Часть A Соберите установку, изображенную на рис. 1. Для этого разверните на столе лист фольги длиной $70~см$. Положите его так, чтобы один из коротких краев листа шел вдоль края стола. Приклейте лист к столу малярным скотчем. Прижмите лист фольги к столу двумя струбцинами, так, чтобы металлические винты струбцин оказались над поверхностью стола. Расстояние между центрами винтов струбцин должно быть равно $24~см$. Подключите к винтам струбцин источник питания в состоянии при помощи соединительных проводов. источник питания и убедитесь, что он настроен на пропускание тока $I_0 \approx 5 ~ А$ через фольгу. Ток измеряйте по амперметру источника питания.  Для измерения напряжения на фольге используются контакты с подключенным к ним мультиметром (см. рис. 2 и рис. 3).
Измерьте напряжение между винтами струбцин $U^*$, прикладывая контакты мультиметра непосредственно к винтам. Найдите две точки фольги с максимальным напряжением между ними. Отметьте эти точки на схематичном рисунке. Измерьте напряжение $U_0$ между этими точками. Совпадают ли величины $U^*$ и $U_0$? Если нет, то почему? Рассчитайте отношение $R_0={U_0}/{I_0}$.
Введем систему координат как показано на рисунке 1. Начало координат поместите в одну из точек, между которыми измерялось $U_0$. Будем указывать координаты точек в формате $(x,y)$, где $x$ и $y$ указаны в см. Измерьте напряжения $U_i$ между парами точек $(\Delta x \cdot (i-1),0)$ и $(\Delta x \cdot i,0)$ в диапазоне $i$ от 1 до 10 для $\Delta x = 3 \; см$. Для описания работы некоторых электрических элементов с сильным распределением потенциала в пространстве (например, солнечных батарей) моделирование распределенного сопротивления является крайне актуальной задачей. Предложим модель распределения напряжения в исследуемой системе. В этой модели фольгу можно разбить на последовательные и параллельные сопротивления, соединенные в бесконечную цепочку (см. рисунок 4).
Докажите, что измеренные напряжения $U_i$ соответствуют предложенной модели.
Рассчитайте модельные сопротивления $R_1$ и $R_2$.
Для малых $\Delta x$ ($\Delta x \ll 3 \ см$) можно сделать предположение, что сопротивление $R_1=A\Delta x$, а сопротивление $R_2=B/\Delta x$. Рассчитайте модельные сопротивления $R'_1$ и $R'_2$ для $\Delta x ' = 0.1 \ см$. Определите величины $A \ и \ B$.
Измерьте зависимость напряжения $U_{9y}$ между точками $(9,0)$ и $(9,y)$ от координаты $y$. Измерьте зависимость напряжения $U_{12y}$ между точками $(12,0)$ и $(12,y)$ от координаты $y$. Нанесите обе измеренные зависимости на один график.
Часть B Для проводящих поверхностей вводят понятие поверхностного сопротивления. Для его определения представим, что имеется плоский вытянутый проводник длиной $l$ и шириной $d$ (рис. 5). Сопротивление такого проводника $R$ пропорционально его длине и обратно пропорционально ширине: \begin{equation} R=r\, {l}/{d}. \end{equation} Коэффициент пропорциональности $r$ называют поверхностным сопротивлением.
Можно ли считать измеренные зависимости линейными? Если нет, то можно ли считать с учетом точности эксперимента, что зависимости имеют одинаковый профиль? (все измеренные точки одной зависимости можно получить умножением всех точек другой зависимости на некоторую одинаковую для всех точек константу).
Измерьте поверхностное сопротивление выданной вам фольги.
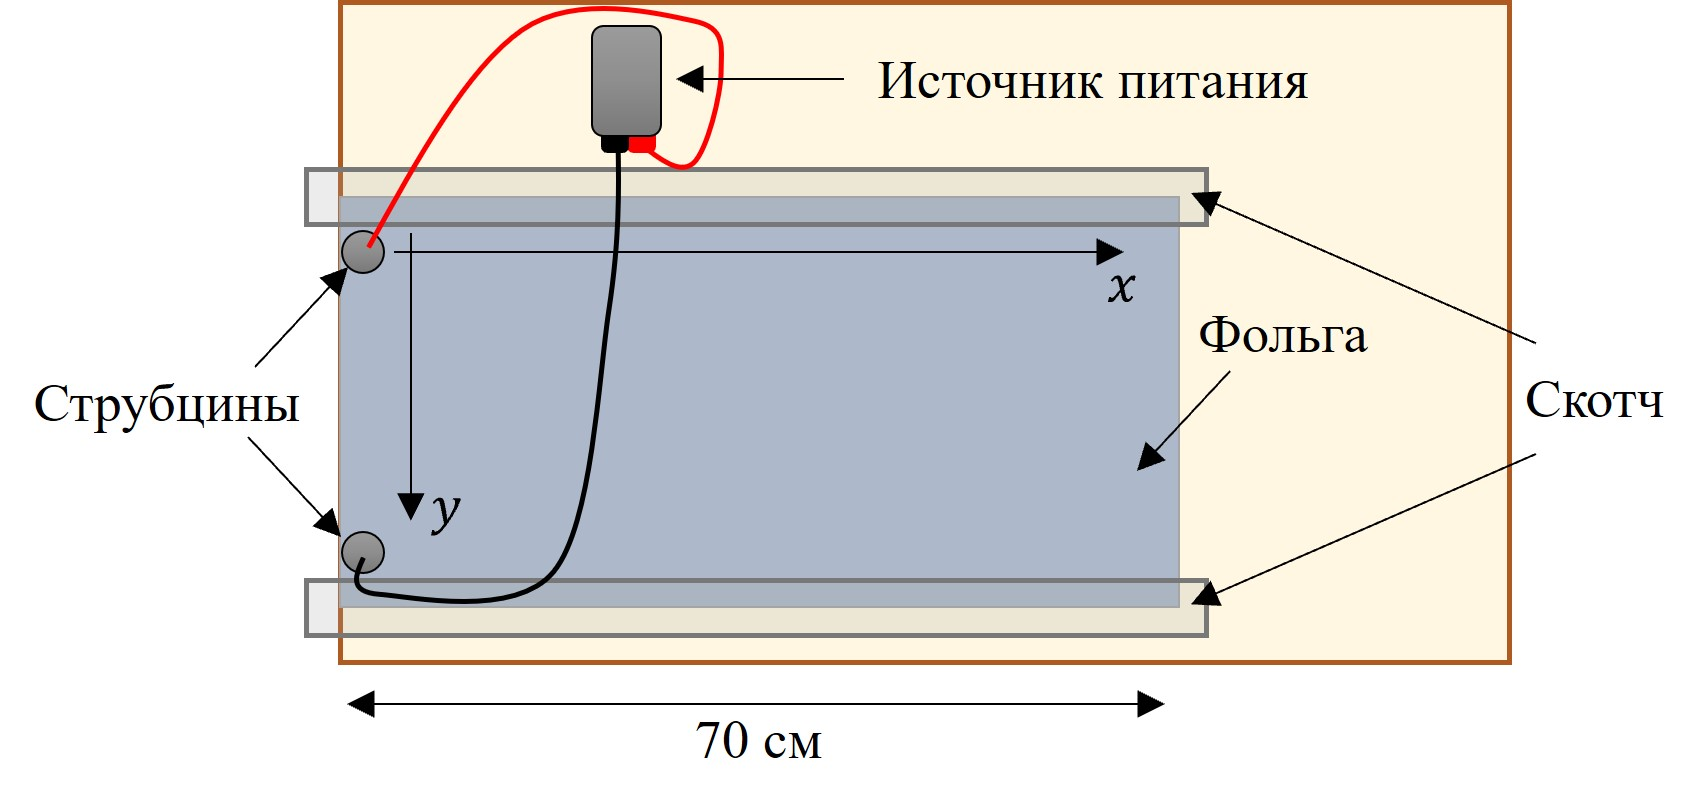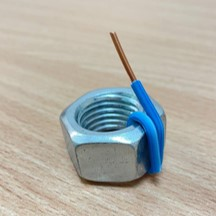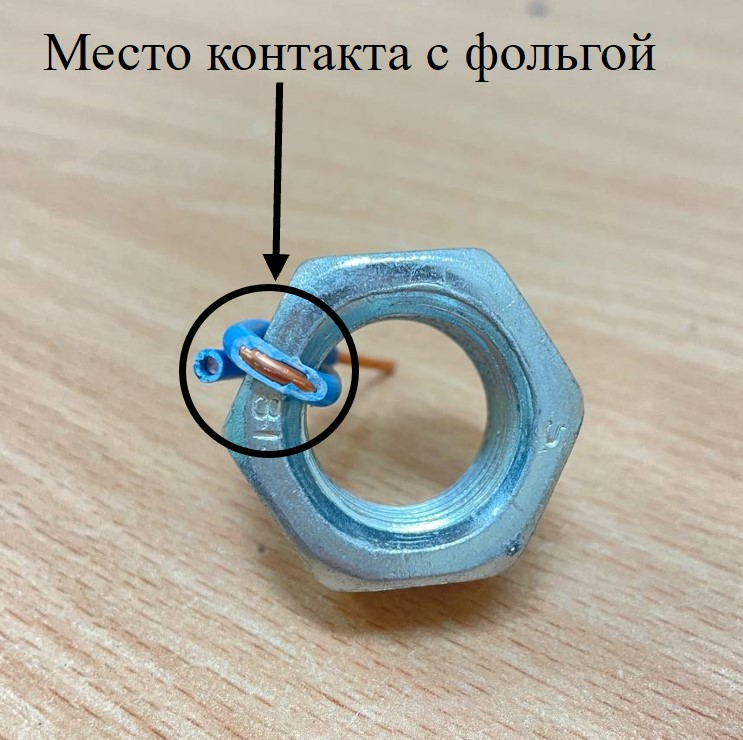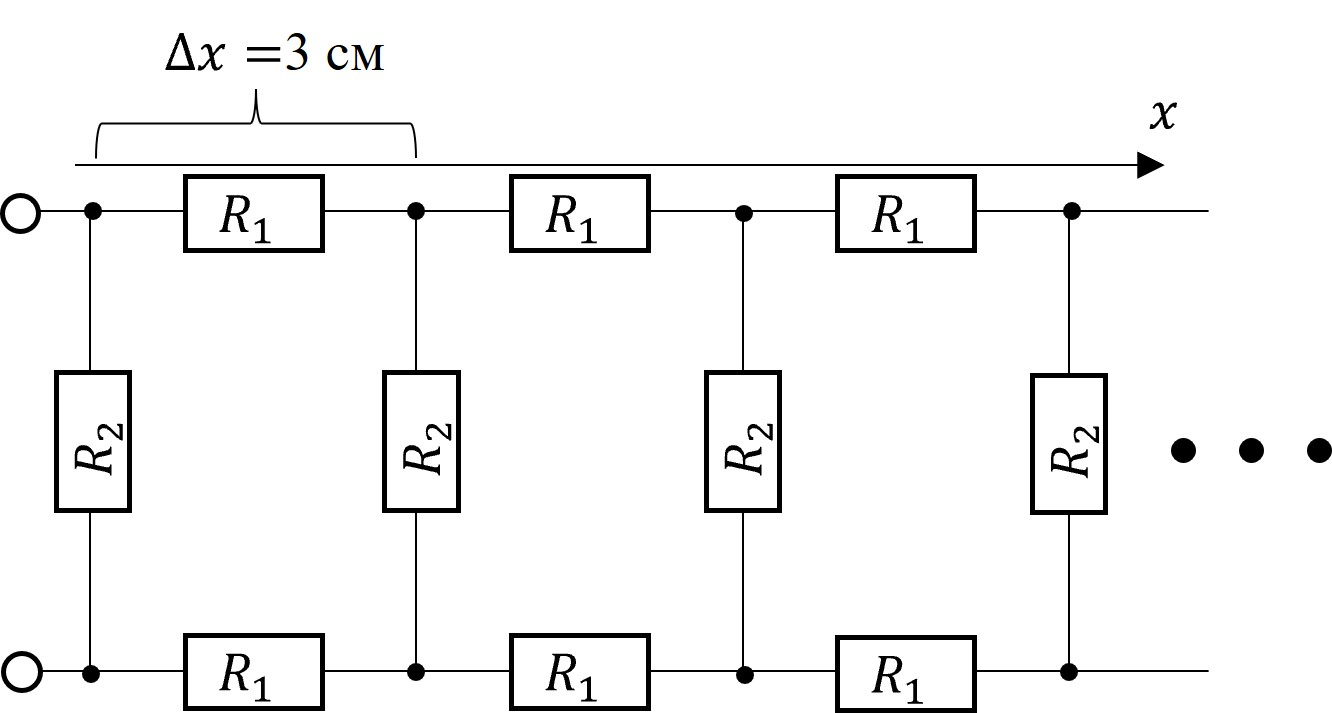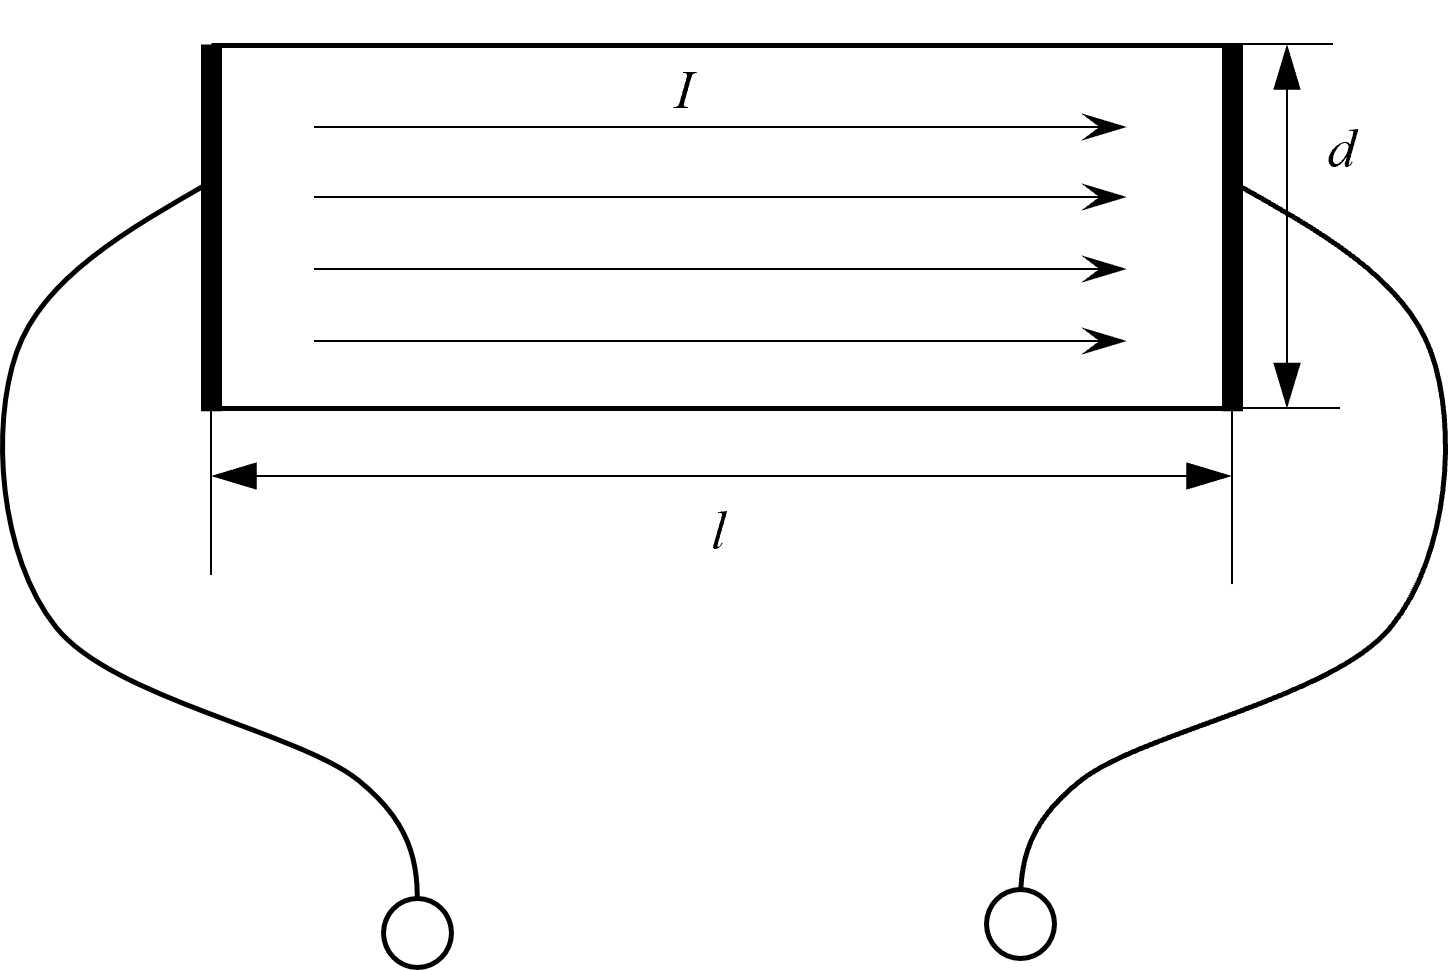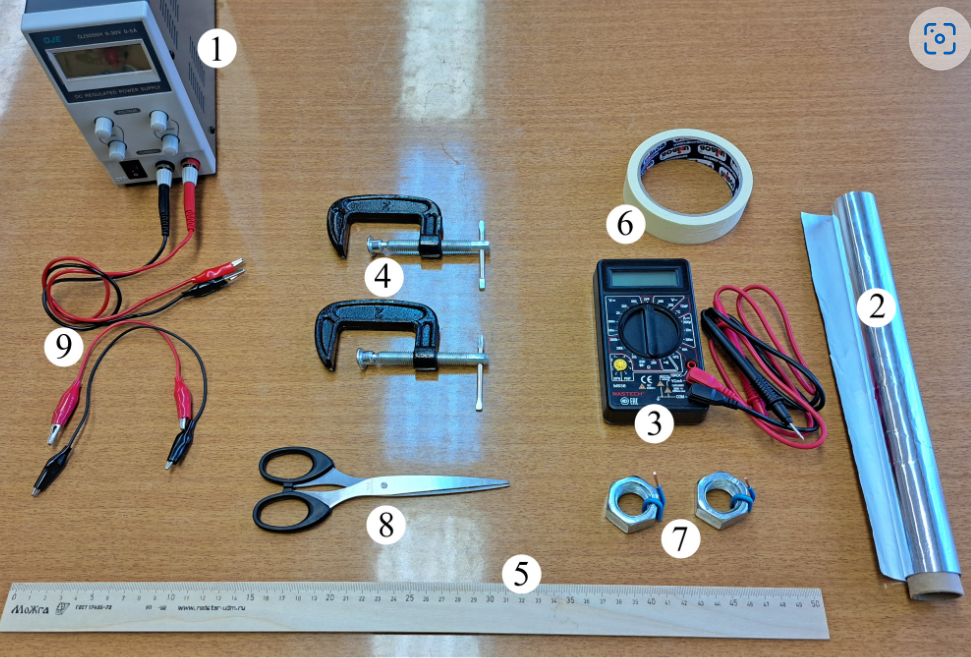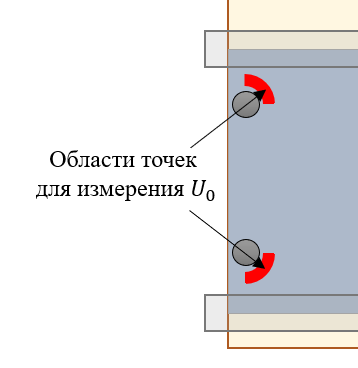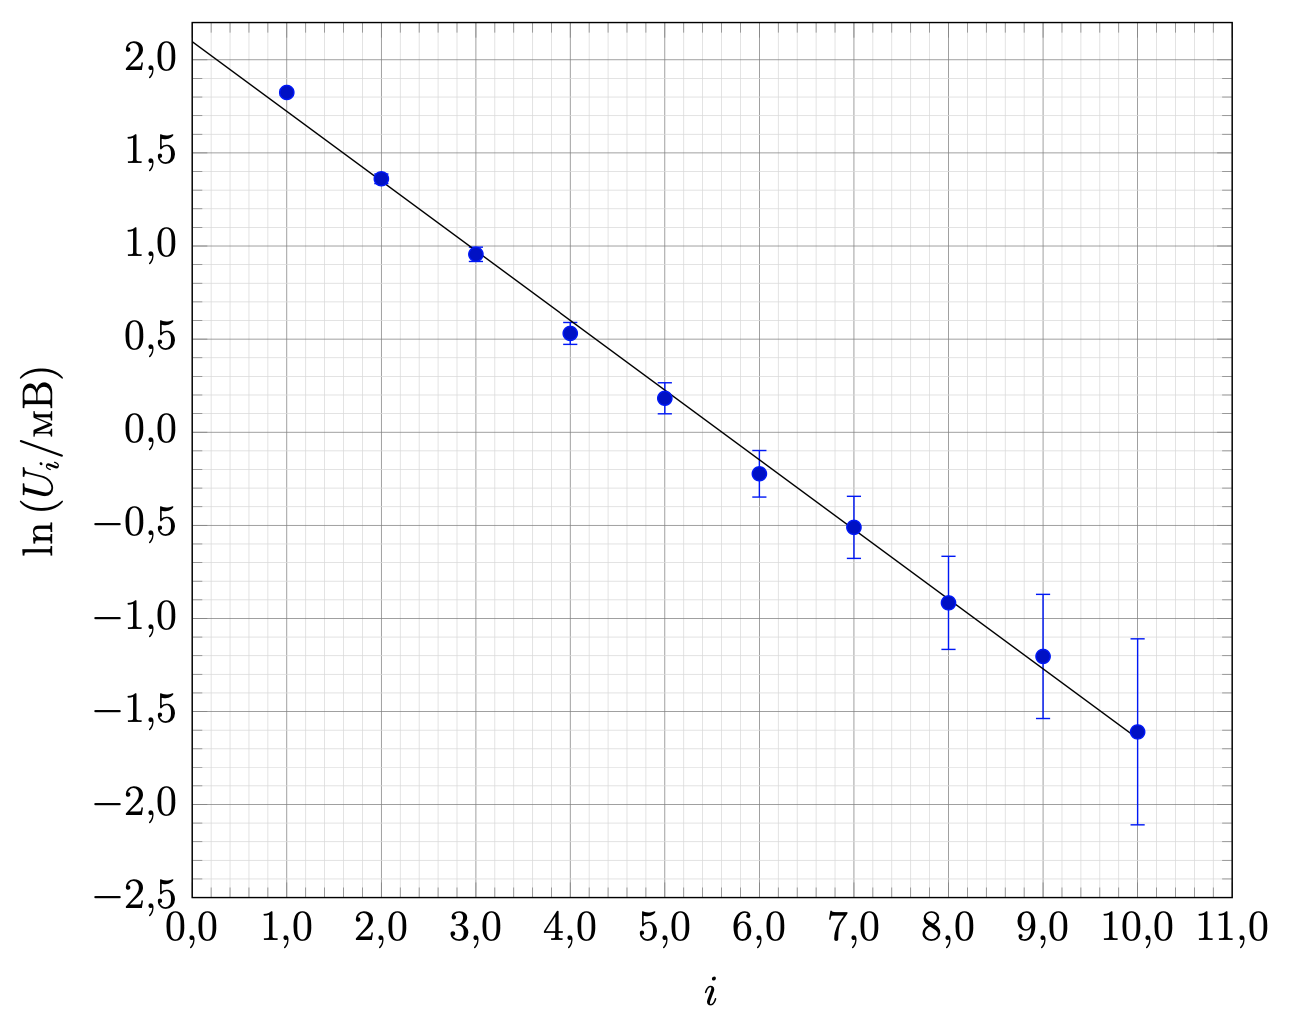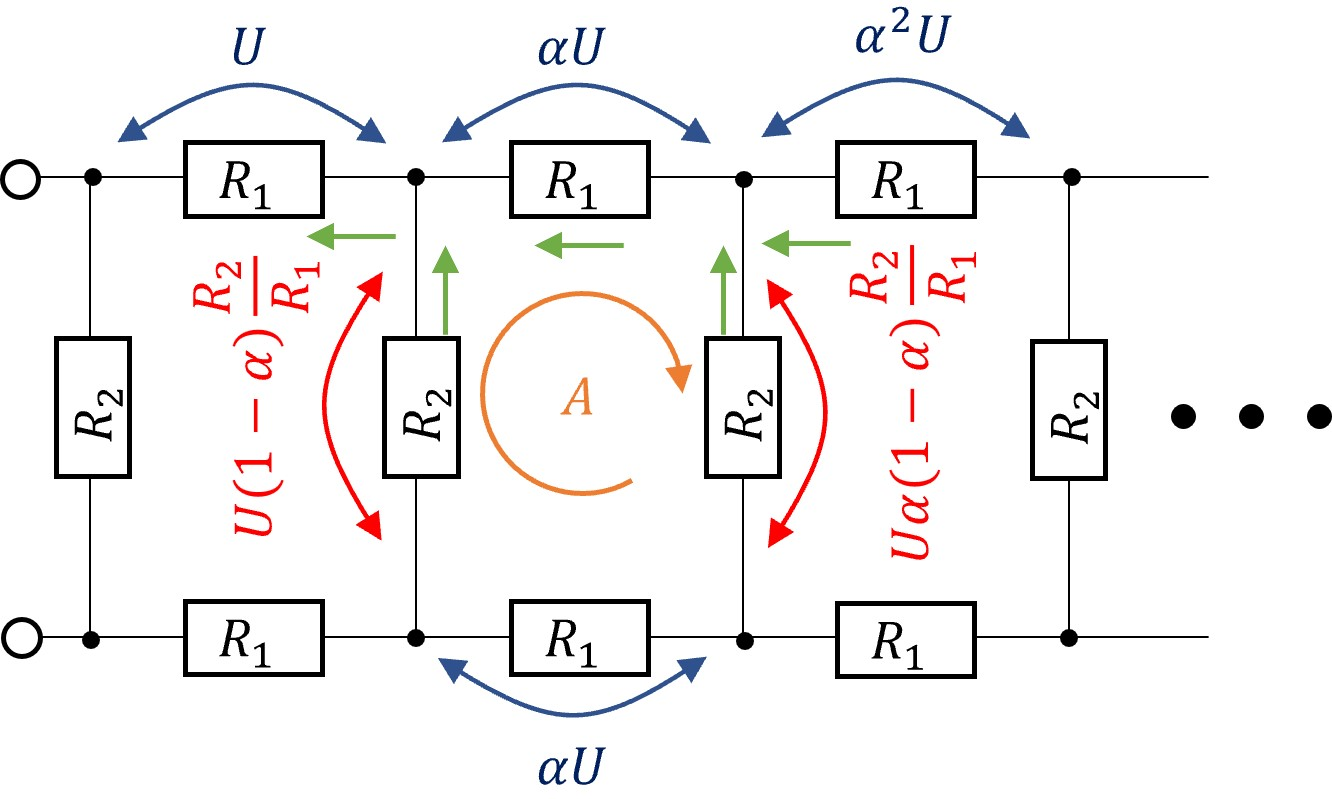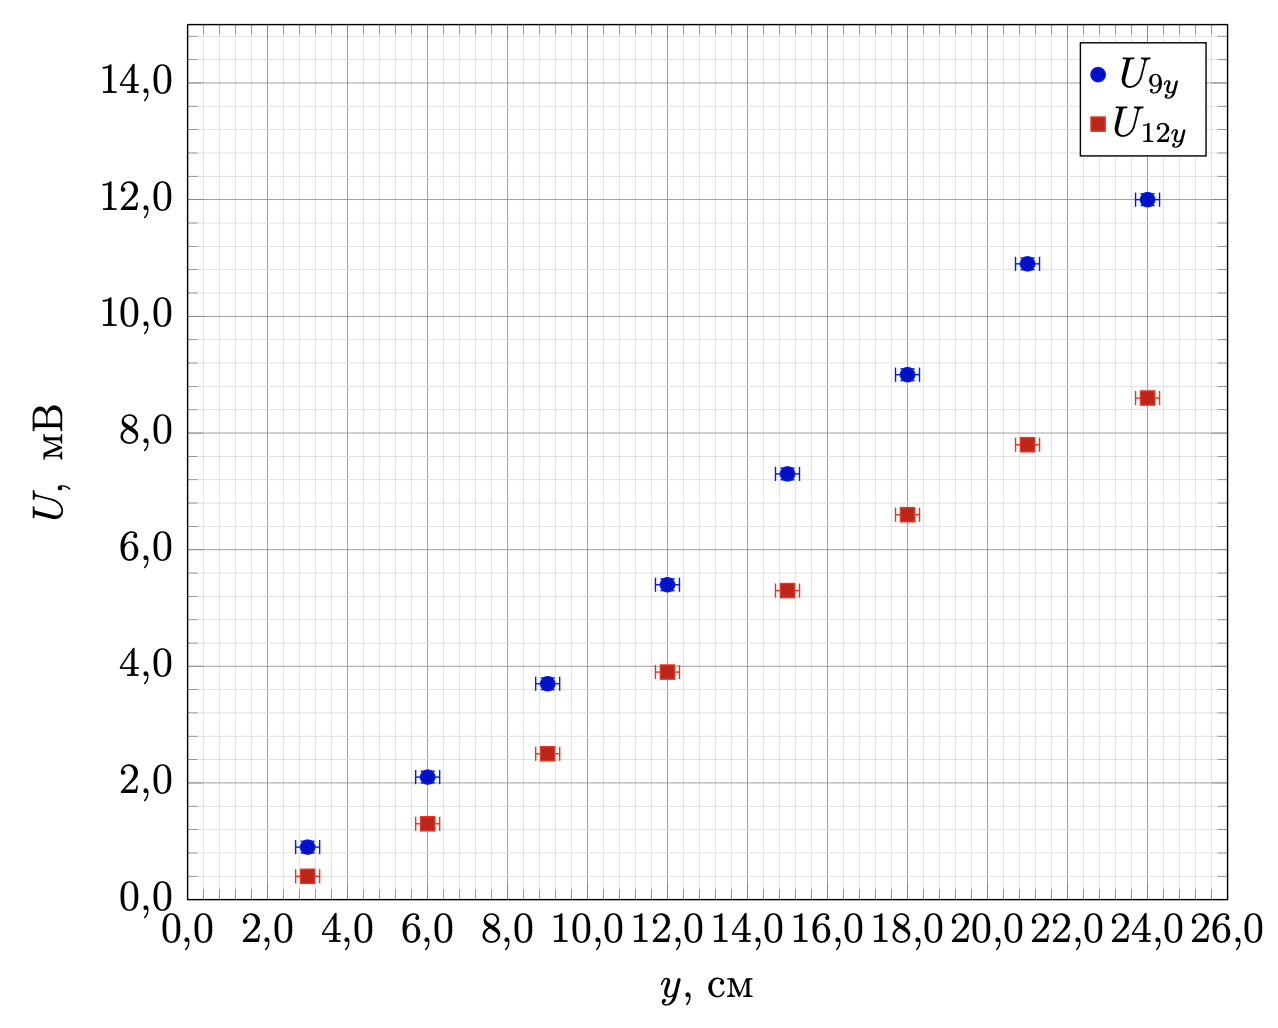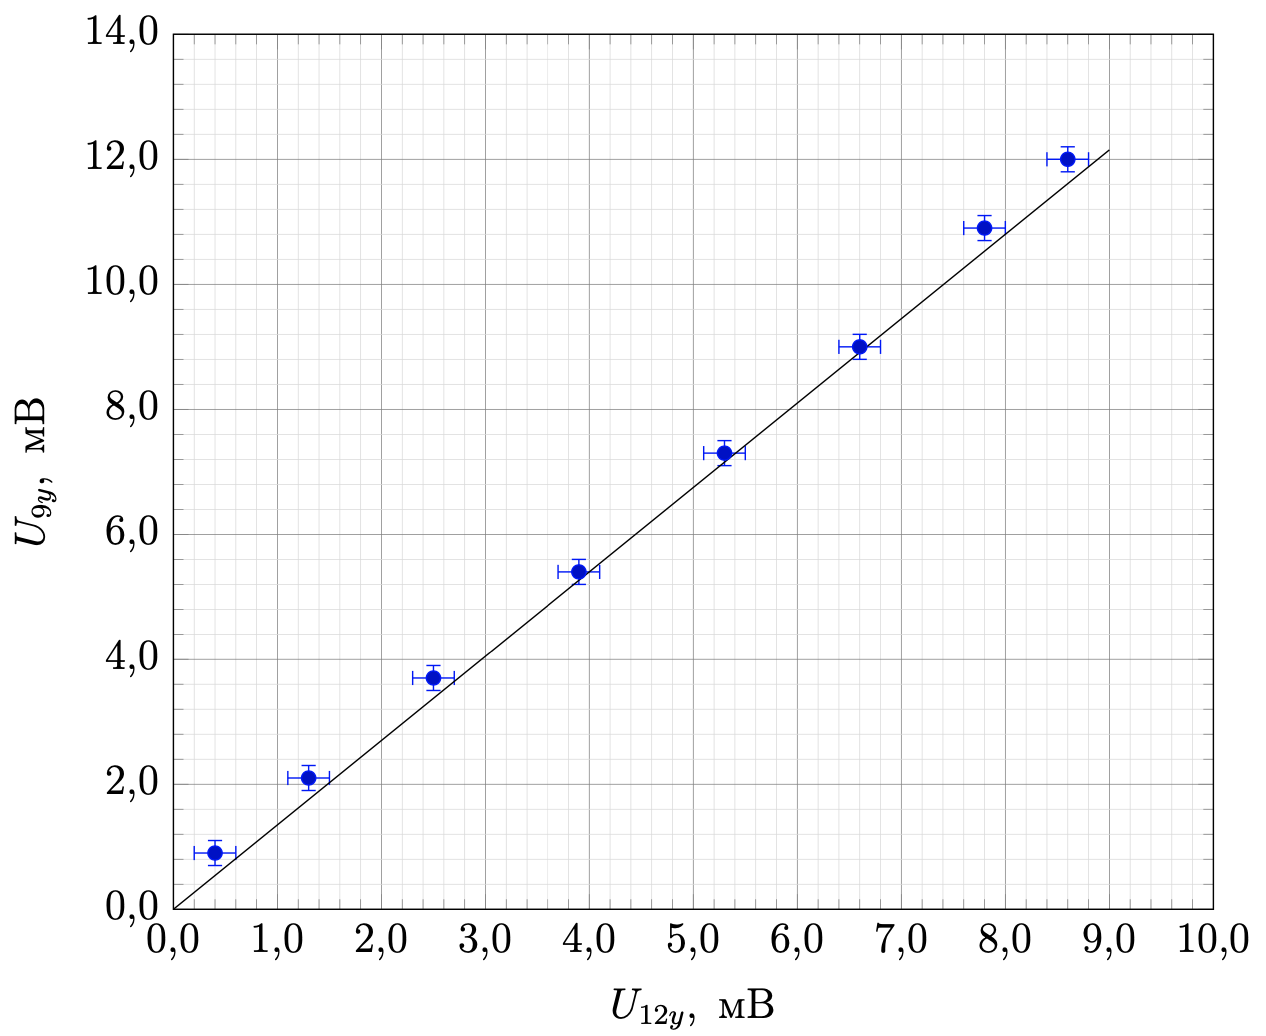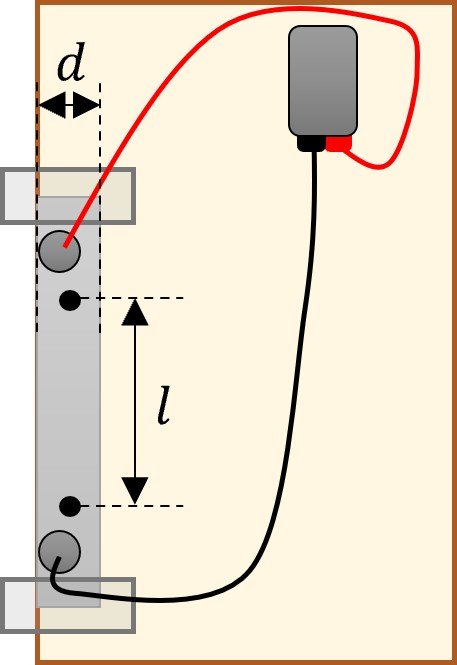
Измерьте напряжение между винтами струбцин $U^*$, прикладывая контакты мультиметра непосредственно к винтам. Найдите две точки фольги с максимальным напряжением между ними. Отметьте эти точки на схематичном рисунке. Измерьте напряжение $U_0$ между этими точками. Совпадают ли величины $U^*$ и $U_0$? Если нет, то почему? Рассчитайте отношение $R_0={U_0}/{I_0}$.

Введем систему координат как показано на рисунке 1. Начало координат поместите в одну из точек, между которыми измерялось $U_0$.  Будем указывать координаты точек в формате $(x,y)$, где $x$ и $y$ указаны в см. Измерьте напряжения $U_i$ между парами точек $(\Delta x \cdot (i-1),0)$ и $(\Delta x \cdot i,0)$ в диапазоне $i$ от 1 до 10 для $\Delta x = 3 \; см$.
Решение: Проведем измерения величин $U_i$, занесем данные в таблицу. $i$$1$$2$$3$$4$$5$$6$$7$$8$$9$$10$$U_i,~мВ$$6.2$$3.9$$2.6$$1.7$$1.2$$0.8$$0.6$$0.4$$0.3$$0.2$$U_i/U_{i-1}$$0$$0.63$$0.67$$0.65$$0.71$$0.67$$0.75$$0.67$$0.75$$0.67$$\ln(U_i/мВ)$$1.82$$1.36$$0.96$$0.53$$0.18$$-0.22$$-0.51$$-0.92$$-1.20$$-1.61$$\sigma_{\ln(U_i/мВ)}$$0.02$$0.03$$0.04$$0.06$$0.08$$0.13$$0.17$$0.25$$0.33$$0.50$ | $i$ | $1$ | $2$ | $3$ | $4$ | $5$ | $6$ | $7$ | $8$ | $9$ | $10$ | | --- | --- | --- | --- | --- | --- | --- | --- | --- | --- | --- | | $U_i,~мВ$ | $6.2$ | $3.9$ | $2.6$ | $1.7$ | $1.2$ | $0.8$ | $0.6$ | $0.4$ | $0.3$ | $0.2$ | | $U_i/U_{i-1}$ | $0$ | $0.63$ | $0.67$ | $0.65$ | $0.71$ | $0.67$ | $0.75$ | $0.67$ | $0.75$ | $0.67$ | | $\ln(U_i/мВ)$ | $1.82$ | $1.36$ | $0.96$ | $0.53$ | $0.18$ | $-0.22$ | $-0.51$ | $-0.92$ | $-1.20$ | $-1.61$ | | $\sigma_{\ln(U_i/мВ)}$ | $0.02$ | $0.03$ | $0.04$ | $0.06$ | $0.08$ | $0.13$ | $0.17$ | $0.25$ | $0.33$ | $0.50$ |

Докажите, что измеренные напряжения $U_i$ соответствуют предложенной модели.
Решение: Для оценки состоятельности модели проверим, будет ли постоянным отношение ${\alpha_i=U_i/U_{i-1}}$, поскольку именно так себя ведет напряжения на резисторах $R_1$ в бесконечной цепочке. Это можно сделать напрямую, но поскольку точность полученных данных невысока, то лучше построить график $\ln{(U_i)}(i)$. Действительно, если считать, что $\alpha_i=\alpha$ постоянно, то для напряжения с индексом $i$ можно записать: \begin{equation} U_i=U_1\alpha^i. \end{equation} Прологарифмировав это выражение получим: \begin{equation} \ln{(U_i)}=\ln{(U_1)}+i\ln{\alpha}. \end{equation} То есть, если предложенный график линейный, то модель выполняется. Рассчитаем величины $\ln({U_i})$. Погрешность величин оценим как относительную погрешность $U_i$. Построим график $\ln{(U_i)}(i)$.  Видно, что точки хорошо ложатся на прямую с угловым коэффициентом \begin{equation} k=\ln{(\alpha)}=(-0.37\pm0.06). \end{equation} Откуда для величины отношения напряжений имеем \begin{equation} \alpha=e^k=(0.69\pm0.04). \end{equation} Относительная погрешность $\alpha$ равна абсолютной погрешности углового коэффициента графика.

Рассчитайте модельные сопротивления $R_1$ и $R_2$.
Решение: Свяжем величину $\alpha$ с модельными сопротивлениями $R_1 \ и \ R_2$. Пусть на одном из резисторов $R_1$ напряжение равно $U$, тогда на его соседе справа напряжение будет равно $\alpha U$, а на соседе через одного $\alpha^2 U$ (рисунок 7).  Рассмотрим контур, обозначенный на рисунке буквой «A». Найдем токи на соседствующих с рассматриваемыми резисторами $R_1$ резисторах $R_2$. На основе закона Кирхгофа для суммы токов в узловых точках получим, что токи на левом и правом резисторах $R_2$: \begin{equation} I_2=\frac{U}{R_1}-\frac{\alpha U}{R_1},\qquad I'_2=\frac{\alpha U}{R_1}-\frac{\alpha^2 U}{R_1} \end{equation} Тогда для напряжения на этих резисторах имеем: \begin{equation} U_2=U(1-\alpha)\,\frac{R_2}{R_1},\qquad U'_2=U\alpha(1-\alpha)\,\frac{R_2}{R_1} \end{equation} Запишем равенство нулю суммарного падения напряжений в контуре, обозначенном на рисунке буквой «A». \begin{equation} U(1-\alpha)\frac{R_2}{R_1}=U\alpha(1-\alpha)\frac{R_2}{R_1}+2\alpha U. \end{equation} Откуда легко получить связь между отношением сопротивлений и величиной $\alpha$: \begin{equation} p=\frac{R_1}{R_2}=\frac{(1-\alpha)^2}{2\alpha}=(7\pm2) \cdot 10^{-2}. \end{equation} Погрешность определения этого параметра оценим методом границ. Видно, что относительная погрешность крайне большая. Для поиска самих величин модельных сопротивлений необходимо еще одно уравнение, связывающее сопротивление фольги с модельными сопротивлениями. То есть необходимо провести вычисление сопротивления бесконечной цепи. Составим для этого уравнение, отражающее тот факт, что при удалении одного звена из цепи ее сопротивление не меняется:\begin{equation}R_0=\frac{(R_0+2R_1)R_2}{R_0+2R_1+R_2}=\frac{(R_0+2pR_2)R_2}{R_0+2pR_2+R_2}.\end{equation}Приведем уравнение к виду квадратного:\begin{equation}2pR^2_2-2pR_2R_0-R^2_0=0.\end{equation}Найдем его решение, выбрав только положительный корень: Погрешность нахождения $R_2$ оценим методом границ, основной вклад в нее внесет неточность определения параметра $p$. Оценим величину $R_1$:
Ответ: \begin{equation} R_2=\frac{R_0}{2}\frac{p+\sqrt{p^2+2p}}{p}=R_0\left(\frac{1}{2}+\sqrt{\frac{1}{4}+\frac{1}{2p}}\right)=(21\pm 3) \ мОм\end{equation}  Погрешность нахождения $R_2$ оценим методом границ, основной вклад в нее внесет неточность определения параметра $p$. Оценим величину $R_1$:
Ответ: \begin{equation} R_1=pR_2=(1.4\pm0.3) \ мОм\end{equation}

Для малых $\Delta x$ ($\Delta x \ll 3 \ см$)  можно сделать предположение, что сопротивление $R_1=A\Delta x$, а сопротивление $R_2=B/\Delta x$. Рассчитайте модельные сопротивления $R'_1$ и $R'_2$ для  $\Delta x ' = 0.1 \ см$. Определите величины $A \ и \ B$.
Решение: Для расстояний в $0.1~см$ между исследуемыми точками экспериментально получить отношение напряжений невозможно, однако эту величину несложно вычислить на основе уже полученных данных. Если на расстоянии в $3~см$ напряжение падает в $\alpha$, то так как на $3~см$ укладывается 30 расстояний по $0.1~ см$, то напряжение на этом расстоянии будет уменьшаться в: \begin{equation} \alpha'=\alpha^{1/30} = (0.9877\pm0.0019). \end{equation} Для расчета погрешности $\alpha'$, поделим относительную погрешность $\alpha$ на 30. Рассчитаем величину отношения сопротивлений в этом случае $p'=(7.7\pm2.2)\cdot10^{-5}$. Погрешность вычислим в соответствии с формулой:\begin{equation}\sigma_{p'}=p'\frac{\sigma_{\alpha'}}{1-\alpha'}.\end{equation}Вычислим значения модельных сопротивлений: Тогда для искомых констант:
Ответ: \begin{equation} R'_2=(0.59\pm0.09) \ Ом,\qquad R'_1=(4.5\pm1.2)\cdot10^{-5} \ Ом\end{equation}  Тогда для искомых констант:
Ответ: \begin{equation} B=R'_2\cdot\Delta x'=(59\pm9) \ мОм\cdot см,\qquad A=R'_1/\Delta x'=(4.5\pm1.2)\cdot10^{-4} \ Ом/см\end{equation}

Измерьте зависимость напряжения $U_{9y}$ между точками $(9,0)$ и $(9,y)$ от координаты $y$. Измерьте зависимость напряжения $U_{12y}$ между точками $(12,0)$ и $(12,y)$ от координаты $y$. Нанесите обе измеренные зависимости на один график.
Решение: Проведем измерения $U_{9y}$ и $U_{12y}$. Занесем данные в таблицу и построим графики зависимостей $U_{9y} (y)$ и $U_{12y} (y)$. | $y,~см$ | $3.0$ | $6.0$ | $9.0$ | $12.0$ | $15.0$ | $18.0$ | $21.0$ | $24.0$ | | --- | --- | --- | --- | --- | --- | --- | --- | --- | | $U_{9y},~мВ$ | $0.9$ | $2.1$ | $3.7$ | $5.4$ | $7.3$ | $9.0$ | $10.9$ | $12.0$ | | $U_{12y},~мВ$ | $0.4$ | $1.3$ | $2.5$ | $3.9$ | $5.3$ | $6.6$ | $7.8$ | $8.6$ |
Ответ: | $y,~см$ | $3.0$ | $6.0$ | $9.0$ | $12.0$ | $15.0$ | $18.0$ | $21.0$ | $24.0$ | | --- | --- | --- | --- | --- | --- | --- | --- | --- | | $U_{9y},~мВ$ | $0.9$ | $2.1$ | $3.7$ | $5.4$ | $7.3$ | $9.0$ | $10.9$ | $12.0$ | | $U_{12y},~мВ$ | $0.4$ | $1.3$ | $2.5$ | $3.9$ | $5.3$ | $6.6$ | $7.8$ | $8.6$ | Ответ: $y,~см$$3.0$$6.0$$9.0$$12.0$$15.0$$18.0$$21.0$$24.0$$U_{9y},~мВ$$0.9$$2.1$$3.7$$5.4$$7.3$$9.0$$10.9$$12.0$$U_{12y},~мВ$$0.4$$1.3$$2.5$$3.9$$5.3$$6.6$$7.8$$8.6$

Можно ли считать измеренные зависимости линейными? Если нет, то можно ли считать с учетом точности эксперимента, что зависимости имеют одинаковый профиль? (все измеренные точки одной зависимости можно получить умножением всех точек другой зависимости на некоторую одинаковую для всех точек константу).
Ответ: Видно, что графики не являются линейными функциями, однако похожи между собой. Для того чтобы проверить их подобие построим график зависимости одного напряжения от другого. Видно, что полученный график может быть описан прямой пропорциональностью, что говорит о верном предположении о подобии графиков.

Измерьте поверхностное сопротивление выданной вам фольги.
Ответ: \begin{equation} r=\frac{U' d}{Il'}=(2.92\pm0.14) \ мОм\end{equation}
Темы:
E, Постоянный ток, Электричество, Цепи, Бесконечная цепочка, 2D-проводимость, IEPhO, Растекание токов